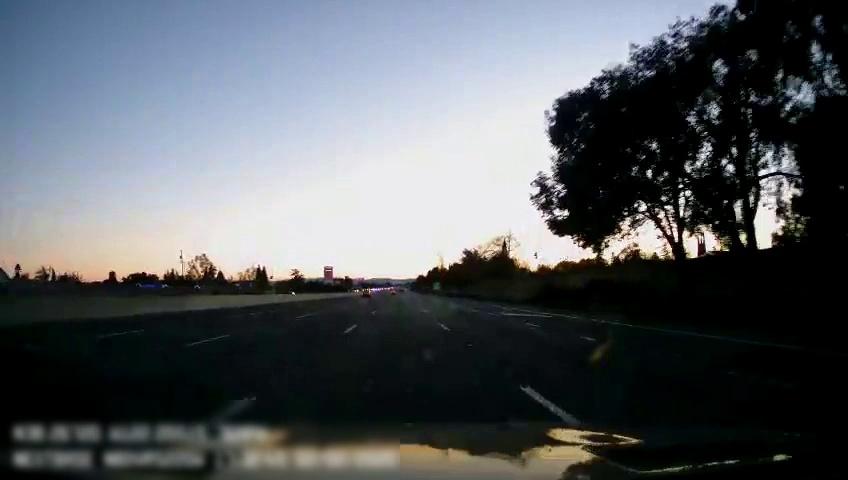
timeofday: Day
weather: Sunny
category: Drivable Space
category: Lanes | Current Lane
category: Lanes | Alternate Lane
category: Lanes | Alternate Lane
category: Lanes | Current Lane
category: Lanes | Alternate Lane
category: Lanes | Alternate Lane